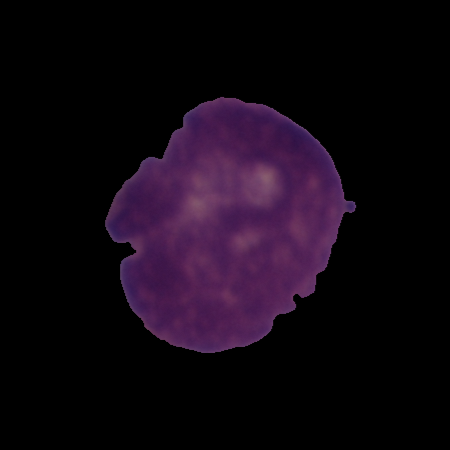
Label: cancer